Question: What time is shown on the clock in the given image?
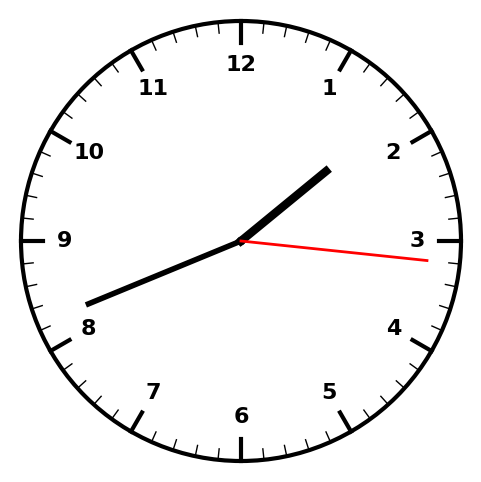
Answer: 01:41:16